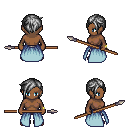
a pixel art fantasy rpg character, female body template, human, dark skin, overskirt, metal pants, gray pixie cut hairstyle, bracelets, brown shoes, spear, four views (front, back, left, right), 2x2 character sprite sheet, small pixel art, hard edges, no anti-aliasing